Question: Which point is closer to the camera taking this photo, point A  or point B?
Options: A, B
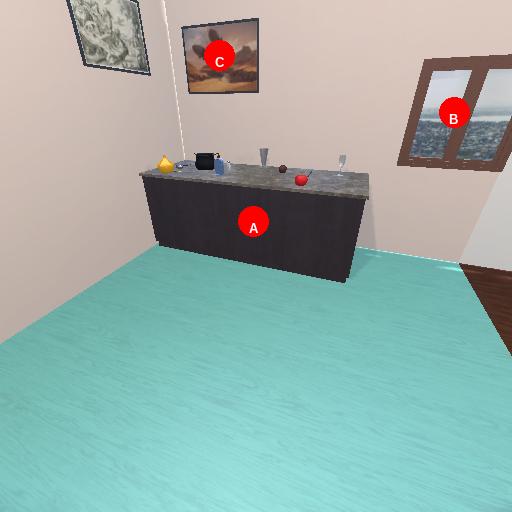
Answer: A